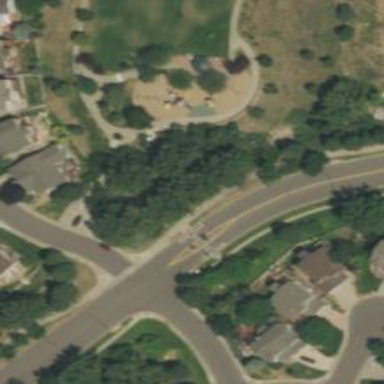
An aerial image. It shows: Marked crossing with zebra markings.